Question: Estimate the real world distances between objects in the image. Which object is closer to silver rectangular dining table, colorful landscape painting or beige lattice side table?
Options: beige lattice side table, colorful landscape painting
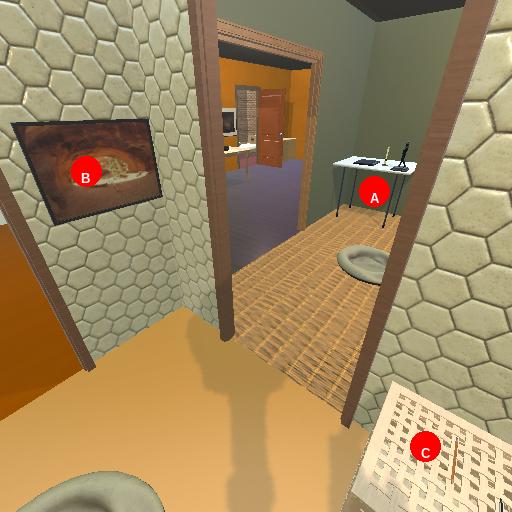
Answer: beige lattice side table